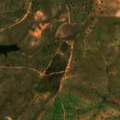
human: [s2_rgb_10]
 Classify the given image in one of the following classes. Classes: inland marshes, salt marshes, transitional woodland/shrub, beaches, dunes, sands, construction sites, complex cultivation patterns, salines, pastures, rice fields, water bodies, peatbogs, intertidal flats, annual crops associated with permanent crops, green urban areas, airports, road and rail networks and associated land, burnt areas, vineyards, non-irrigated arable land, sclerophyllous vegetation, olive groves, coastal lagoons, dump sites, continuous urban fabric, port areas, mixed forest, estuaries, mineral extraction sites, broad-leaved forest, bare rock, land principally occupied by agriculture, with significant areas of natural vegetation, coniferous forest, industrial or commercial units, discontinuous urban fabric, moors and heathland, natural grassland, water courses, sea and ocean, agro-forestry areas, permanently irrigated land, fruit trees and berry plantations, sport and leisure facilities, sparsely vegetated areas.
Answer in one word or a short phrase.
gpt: non-irrigated arable land, olive groves, transitional woodland/shrub